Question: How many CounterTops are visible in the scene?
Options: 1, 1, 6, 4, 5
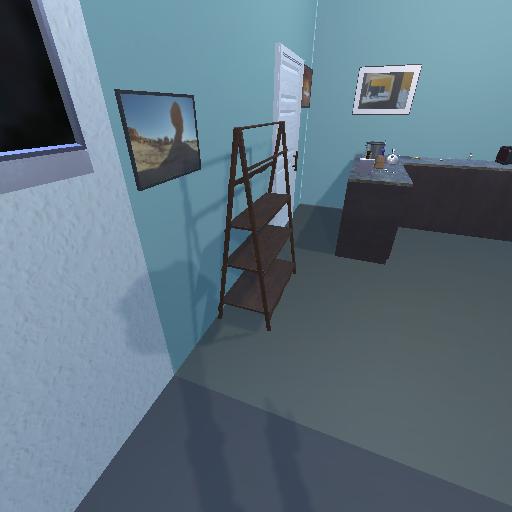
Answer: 1